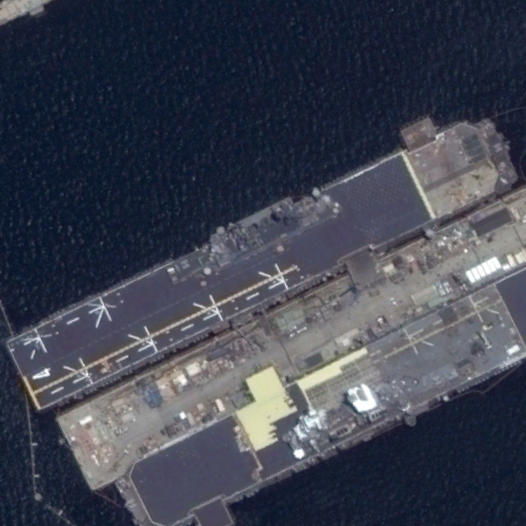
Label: assault